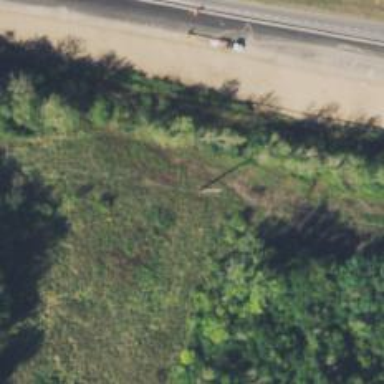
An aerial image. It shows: Power pole.